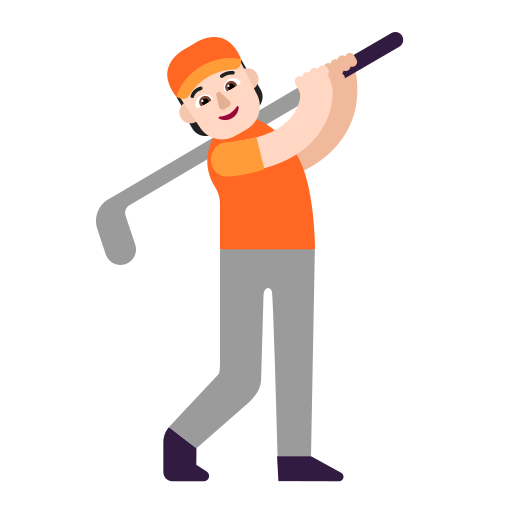
person golfing flat light